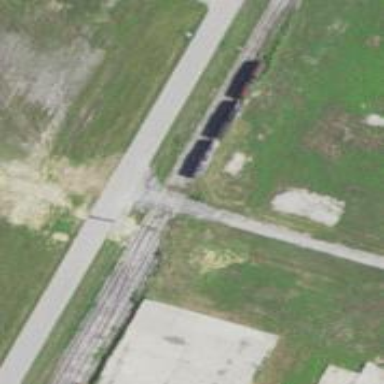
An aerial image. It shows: Railway level crossing.